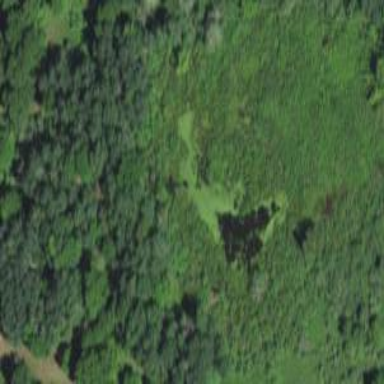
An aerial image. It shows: Swamp in wetland area.